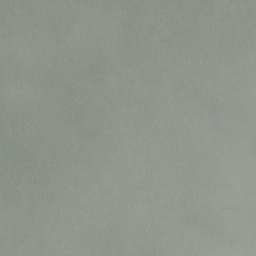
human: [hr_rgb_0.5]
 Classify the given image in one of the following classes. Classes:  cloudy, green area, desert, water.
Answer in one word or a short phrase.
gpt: cloudy